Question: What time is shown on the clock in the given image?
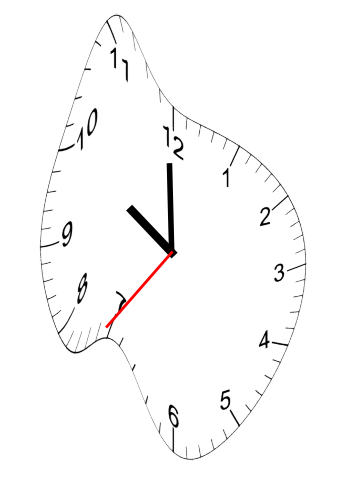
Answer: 09:59:36